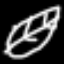
Label: leaf